Aerial crown-view tile of a tropical tree (Barro Colorado Island, Panama), acquired 20241014:
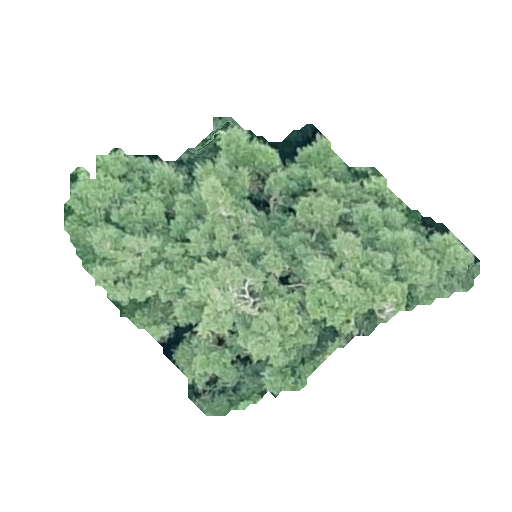
Species: Brosimum alicastrum
GBIF accepted scientific name: Brosimum alicastrum
Crown area: 112.15 m²